Question: I tried webfilters to change the white background of this image looking at this:
<URL>
Not sure if this is the way to change the whitebackground of this image:

<URL>
Is it possible to change this through css?
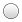
Answer: You need to use a png that has a transparent background - the one you are using has a white background. For example.
'''
.red {background-color:red;}
.blue {background-color:blue;}
.green {background-color:green;}
'''
'''
<div class="red"><img src="http://i.imgur.com/UAdT2Jd.png" /></div>
<div class="blue"><img src="http://i.imgur.com/UAdT2Jd.png" /></div>
<div class="green"><img src="http://i.imgur.com/UAdT2Jd.png" /></div>
'''
If you do a search for radio button png you should be able to find a better one than the one I have used (as mine has some rough edges that are showing up)